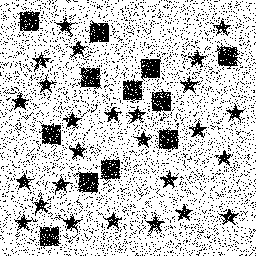
Squares: 12
Triangles: 0
Stars: 26
Total shapes: 38